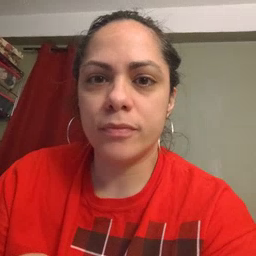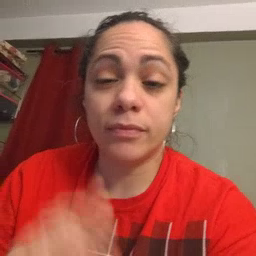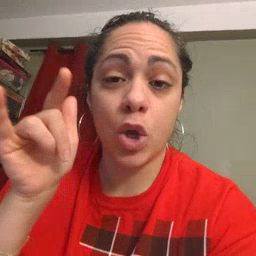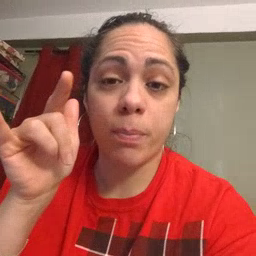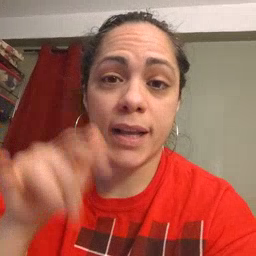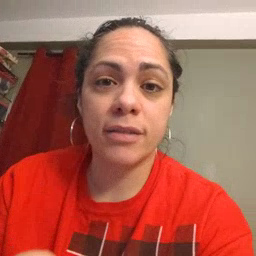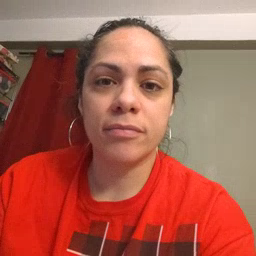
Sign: airplane